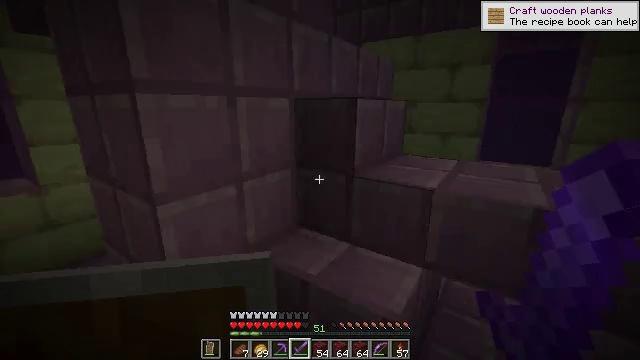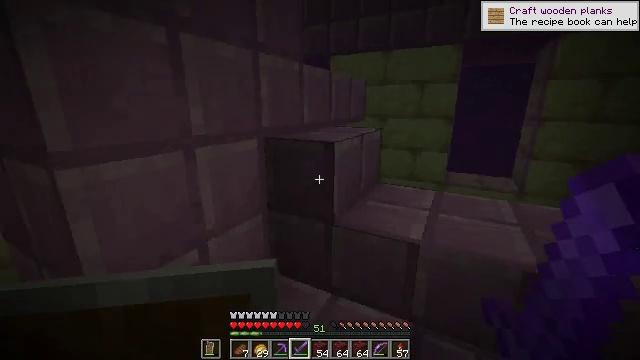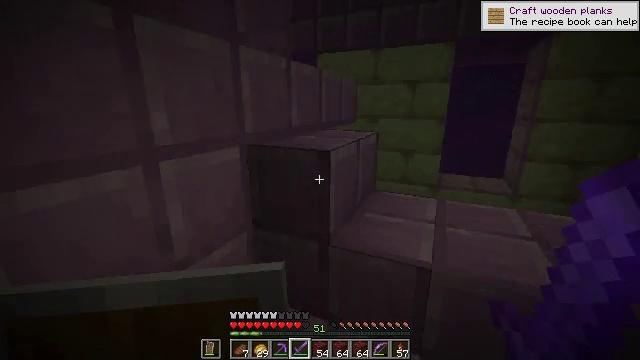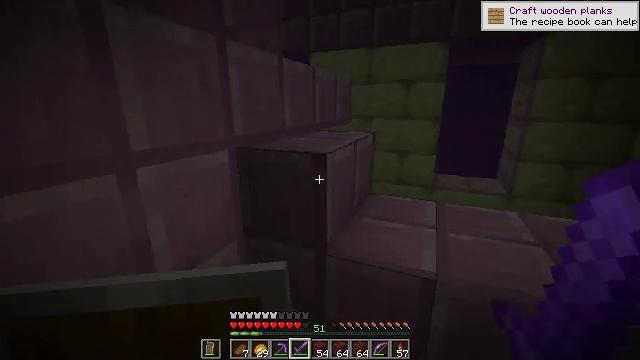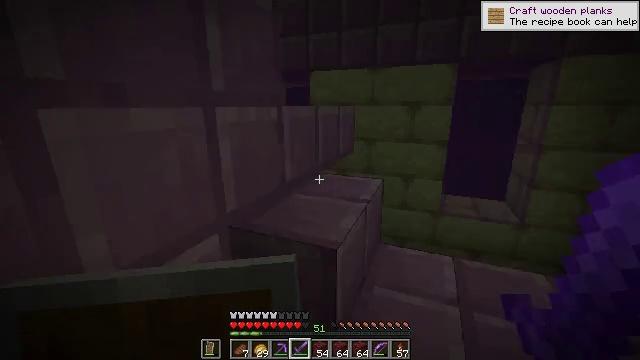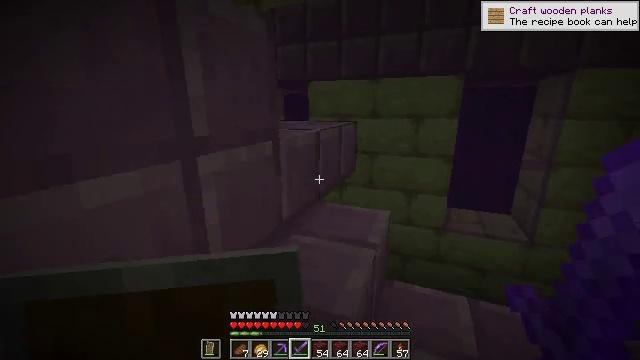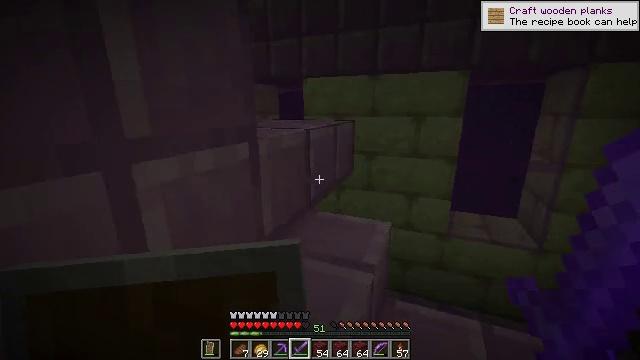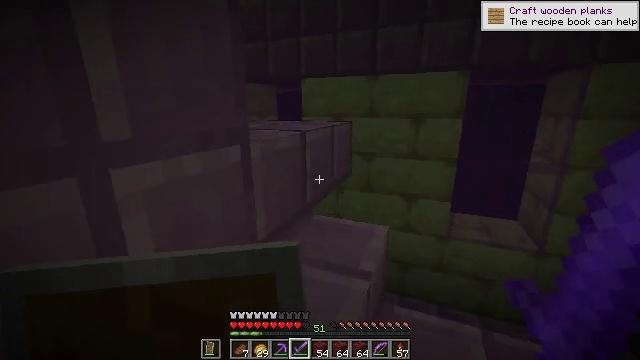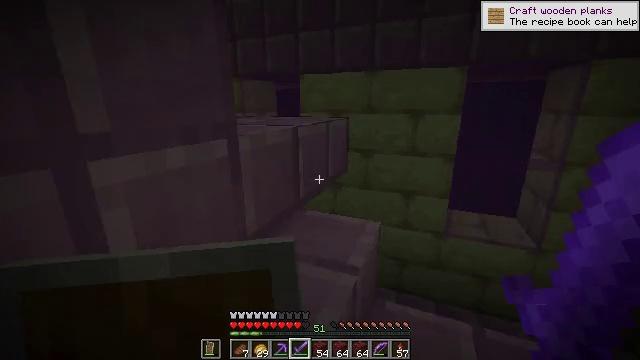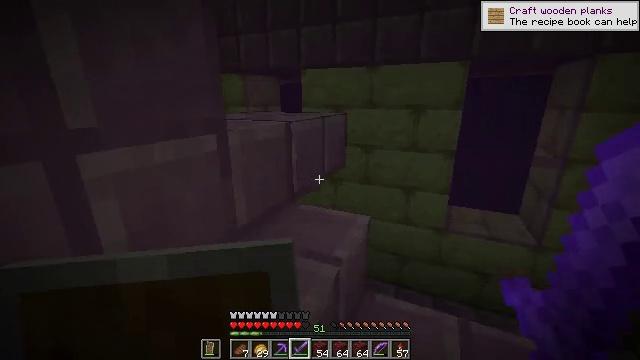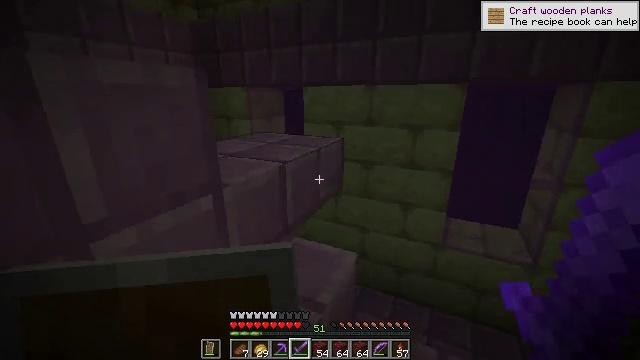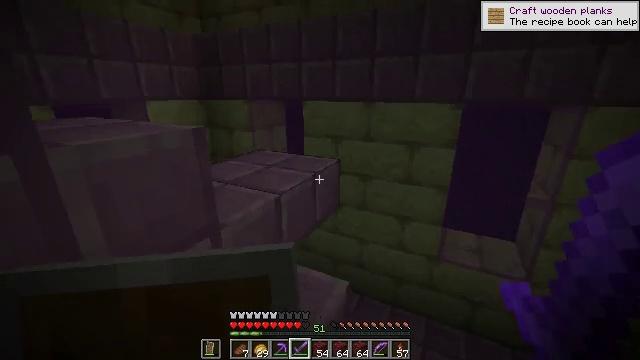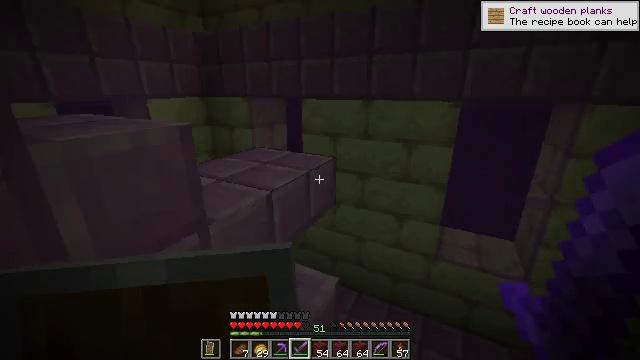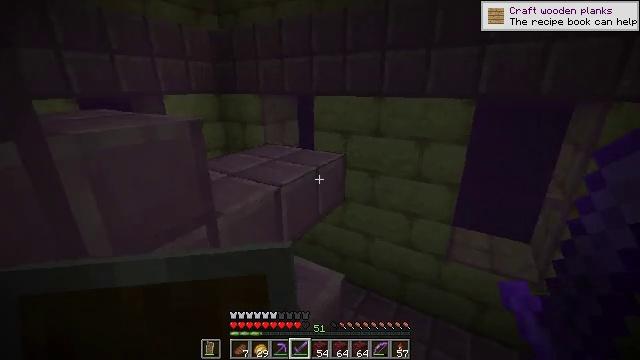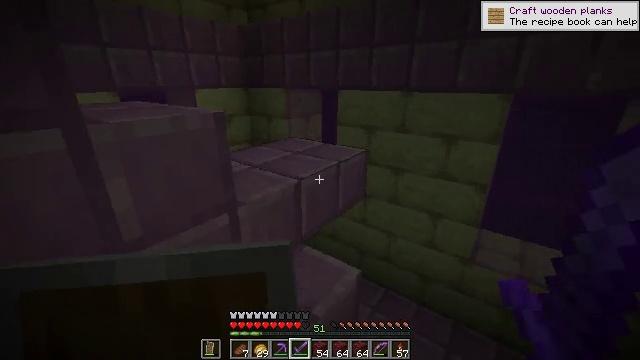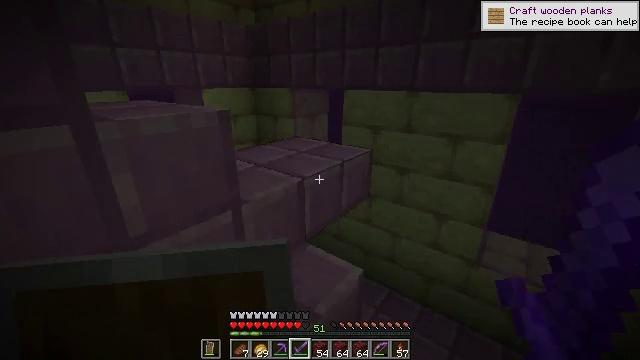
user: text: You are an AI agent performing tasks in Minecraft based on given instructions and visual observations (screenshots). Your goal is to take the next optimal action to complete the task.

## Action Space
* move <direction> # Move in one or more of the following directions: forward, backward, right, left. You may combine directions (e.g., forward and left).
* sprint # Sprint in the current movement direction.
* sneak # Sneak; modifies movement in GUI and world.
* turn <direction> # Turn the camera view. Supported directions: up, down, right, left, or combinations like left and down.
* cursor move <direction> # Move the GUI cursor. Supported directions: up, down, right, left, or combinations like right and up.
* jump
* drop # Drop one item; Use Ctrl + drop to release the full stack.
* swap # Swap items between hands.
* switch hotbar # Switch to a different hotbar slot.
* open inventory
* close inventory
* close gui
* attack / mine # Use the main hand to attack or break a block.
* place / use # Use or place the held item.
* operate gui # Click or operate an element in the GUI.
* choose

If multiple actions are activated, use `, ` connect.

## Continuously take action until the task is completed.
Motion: motion action
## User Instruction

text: Collect the purpur slab after breaking it.
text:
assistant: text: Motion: move forward, turn right
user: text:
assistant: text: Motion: move forward, turn right
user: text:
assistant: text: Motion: move forward, turn right
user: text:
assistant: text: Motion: move forward
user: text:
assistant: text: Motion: move forward
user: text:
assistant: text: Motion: move forward and move right
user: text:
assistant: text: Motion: move forward and move right
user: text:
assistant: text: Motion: move forward and move right
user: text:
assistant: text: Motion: move forward and move right, turn left and down
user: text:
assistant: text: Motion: move right, turn left and down
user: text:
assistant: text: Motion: no_op
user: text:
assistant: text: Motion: turn left
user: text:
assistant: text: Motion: turn left
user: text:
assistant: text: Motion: turn left and down
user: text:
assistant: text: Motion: turn left
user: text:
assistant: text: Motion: no_op
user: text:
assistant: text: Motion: no_op
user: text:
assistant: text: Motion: move right
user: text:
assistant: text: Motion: move forward and move right
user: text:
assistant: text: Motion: move forward, turn left
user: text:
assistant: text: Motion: move forward, turn left
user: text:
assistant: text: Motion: move forward, turn left
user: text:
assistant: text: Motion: move forward
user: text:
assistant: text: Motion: move forward
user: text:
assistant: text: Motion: move forward, turn left
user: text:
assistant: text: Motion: move forward, turn left
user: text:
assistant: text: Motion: move forward, turn left
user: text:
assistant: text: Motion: move forward, turn left
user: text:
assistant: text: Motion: move forward, turn left
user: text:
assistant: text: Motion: move forward, turn left